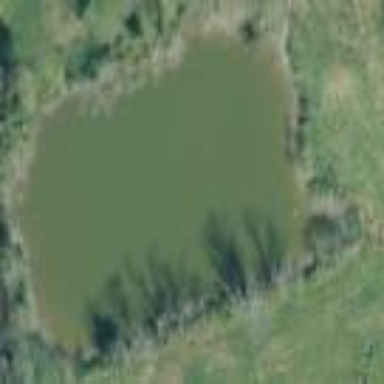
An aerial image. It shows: Peaceful pond surrounded by nature.